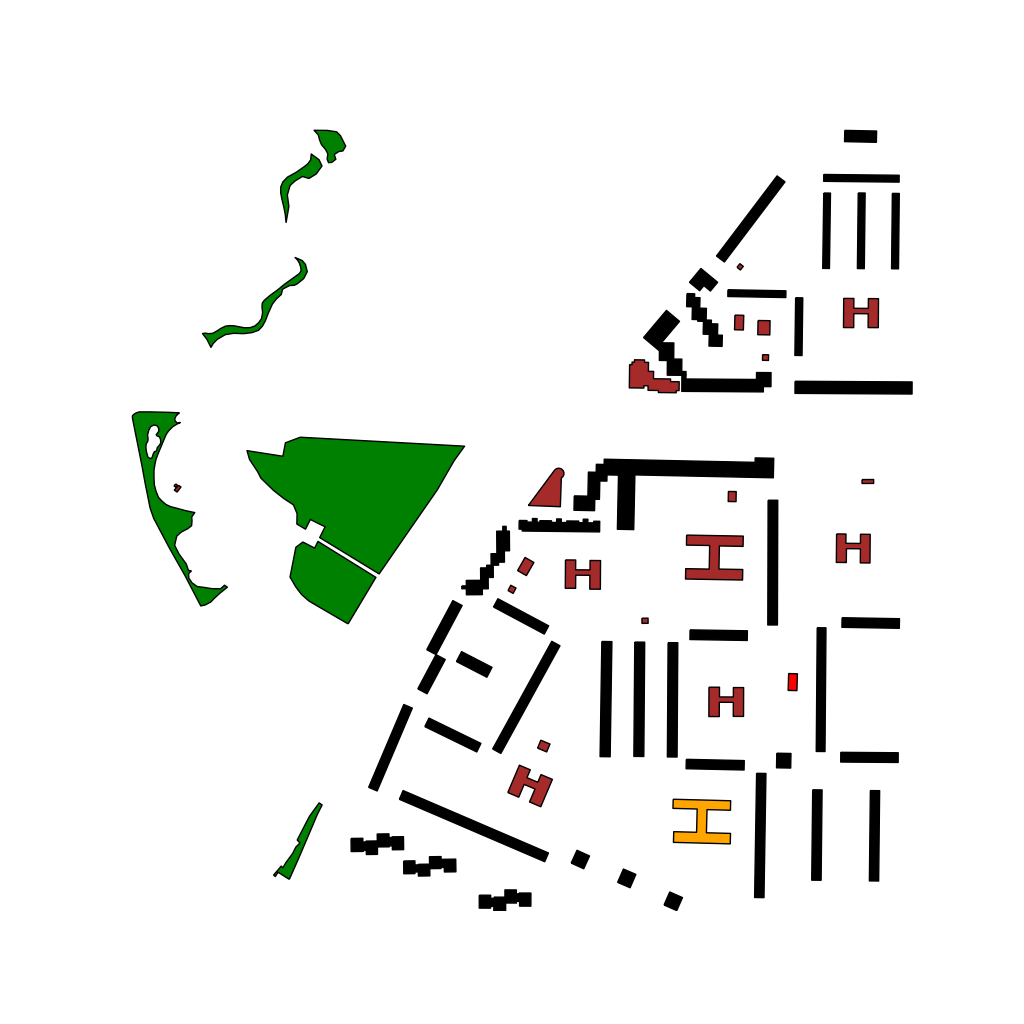
Tags: overhead vector_map, business, industrial, recreation, residential, modern, soviet, high_rise, individual_rise, low_rise, density_2, Building, Facility, Park, Playground, School, 1.0 km²